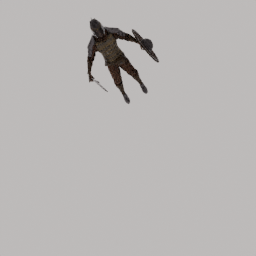
Label: people